Field crop: maize
Growth stage: 2
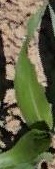
Species: maize